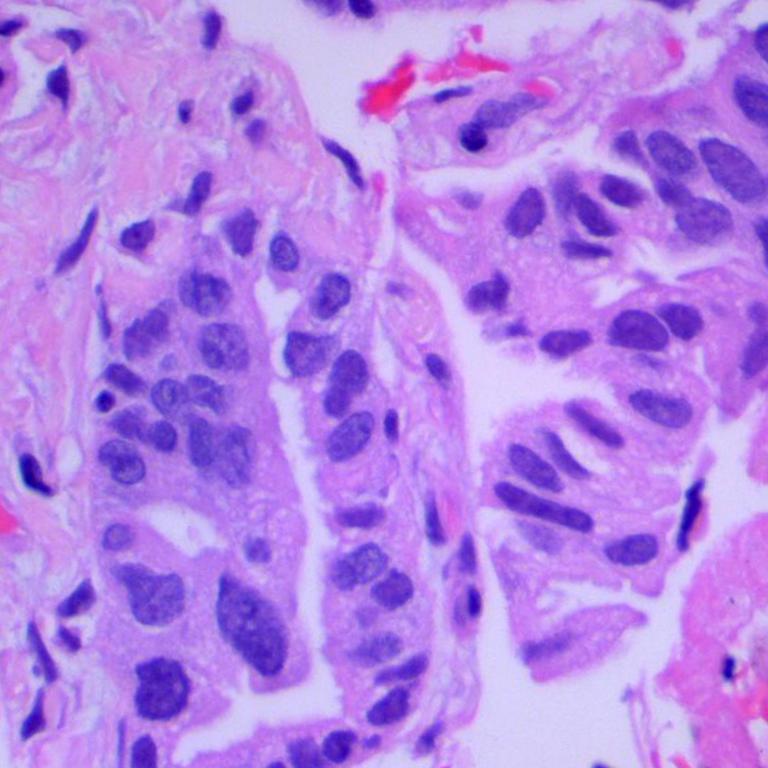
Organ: lung
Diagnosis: adenocarcinomas